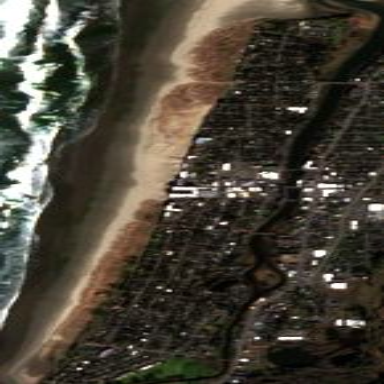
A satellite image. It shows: Sandy beach with natural surroundings.